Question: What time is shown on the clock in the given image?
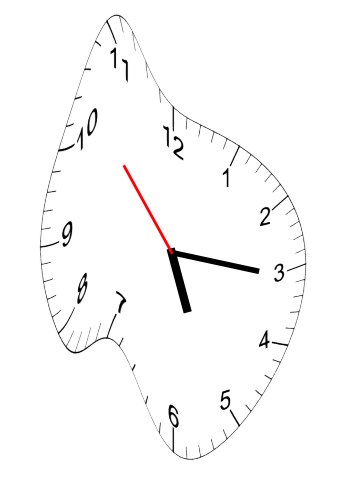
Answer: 05:15:53